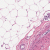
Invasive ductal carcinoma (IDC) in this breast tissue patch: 0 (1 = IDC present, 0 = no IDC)